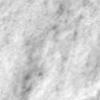
Label: no_change